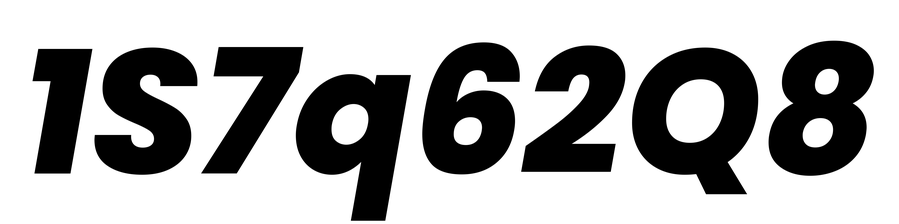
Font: Poppins-ExtraBoldItalic